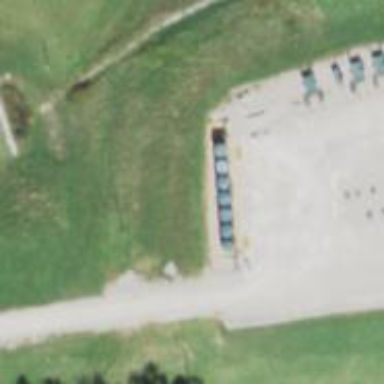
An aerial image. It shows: Storage tank that is man-made.